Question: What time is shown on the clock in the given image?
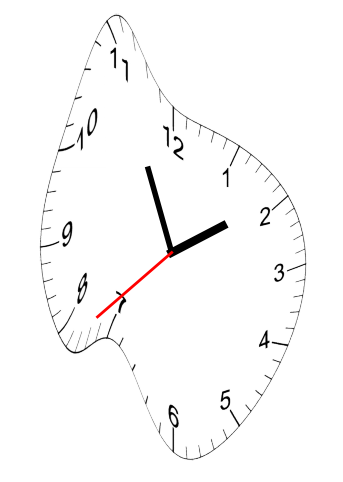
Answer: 01:55:38